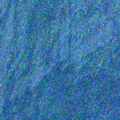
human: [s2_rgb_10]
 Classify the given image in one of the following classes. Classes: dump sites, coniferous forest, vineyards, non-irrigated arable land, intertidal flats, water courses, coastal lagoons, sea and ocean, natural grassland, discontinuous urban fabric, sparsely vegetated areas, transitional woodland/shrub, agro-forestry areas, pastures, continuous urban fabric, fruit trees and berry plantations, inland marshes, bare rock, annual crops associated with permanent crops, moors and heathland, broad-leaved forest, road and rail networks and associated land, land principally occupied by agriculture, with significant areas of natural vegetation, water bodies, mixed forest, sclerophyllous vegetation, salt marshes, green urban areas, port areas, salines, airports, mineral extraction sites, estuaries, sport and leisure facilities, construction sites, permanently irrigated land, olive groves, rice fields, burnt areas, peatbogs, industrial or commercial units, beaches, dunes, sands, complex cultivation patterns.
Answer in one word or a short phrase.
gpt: sea and ocean